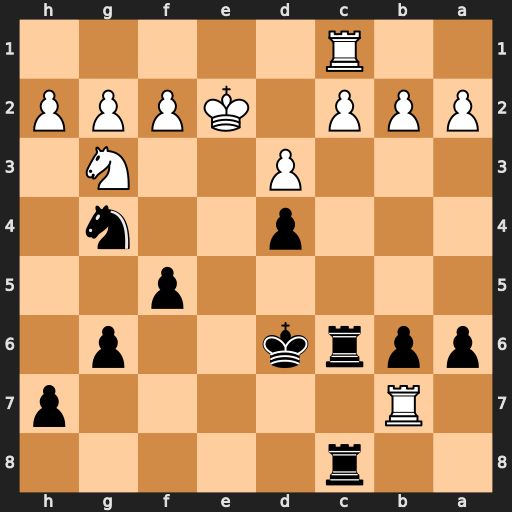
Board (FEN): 2r5/1R5p/pprk2p1/5p2/3p2n1/3P2N1/PPP1KPPP/2R5
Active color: b
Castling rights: -
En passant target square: -
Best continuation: Rxc2+ Rxc2 Rxc2+